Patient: sex M, age 47
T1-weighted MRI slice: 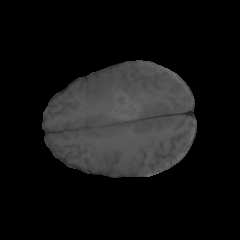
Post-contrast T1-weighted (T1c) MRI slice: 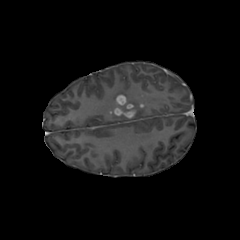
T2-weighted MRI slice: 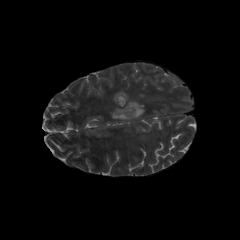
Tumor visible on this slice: yes
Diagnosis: Glioblastoma, IDH-wildtype
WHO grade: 4